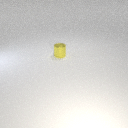
small yellow metal cylinder